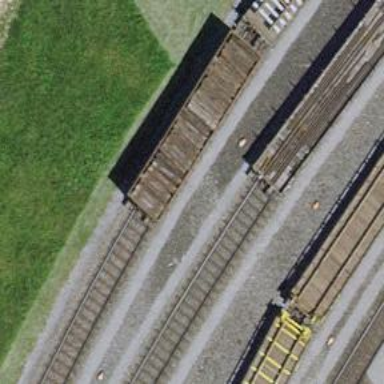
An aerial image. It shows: Single-track spur railway line.